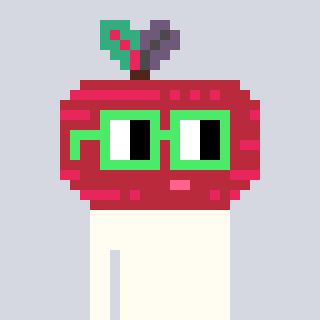
a pixel art character with square light green glasses, a beet-shaped head and a grayscale-colored body on a cool background